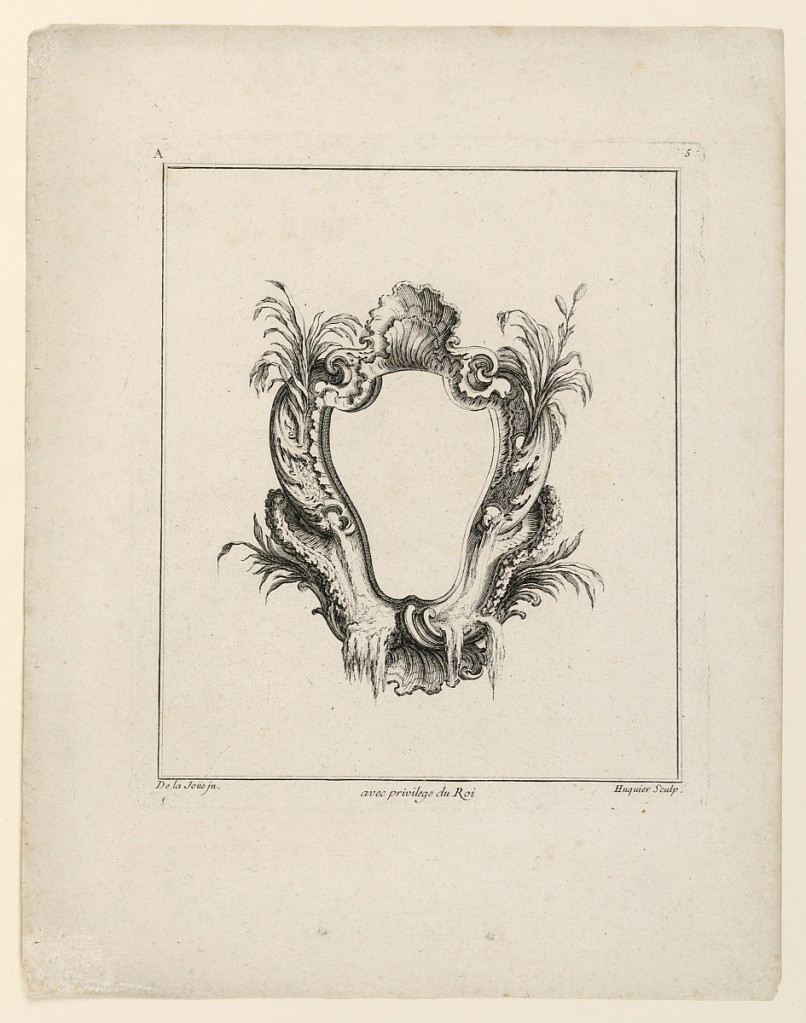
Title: Escutcheon, from "Recueil Nouveau de Differens Cartouche"
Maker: Jacques de Lajoüe, French, 1687–1761
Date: ca. 1732
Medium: Etching on paper
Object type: Print
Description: Plate 5. A tablet before a rocaille escutcheon with water plants and cascades. Framing, etc., similar to 1921-5-158.